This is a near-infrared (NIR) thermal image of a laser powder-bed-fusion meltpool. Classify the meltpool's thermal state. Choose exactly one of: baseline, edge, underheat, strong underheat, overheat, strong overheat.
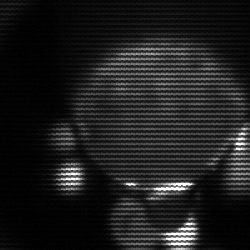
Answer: edge